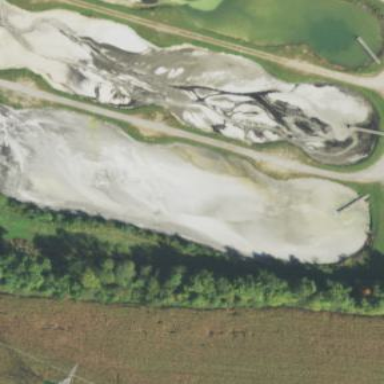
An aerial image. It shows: Body of wastewater.